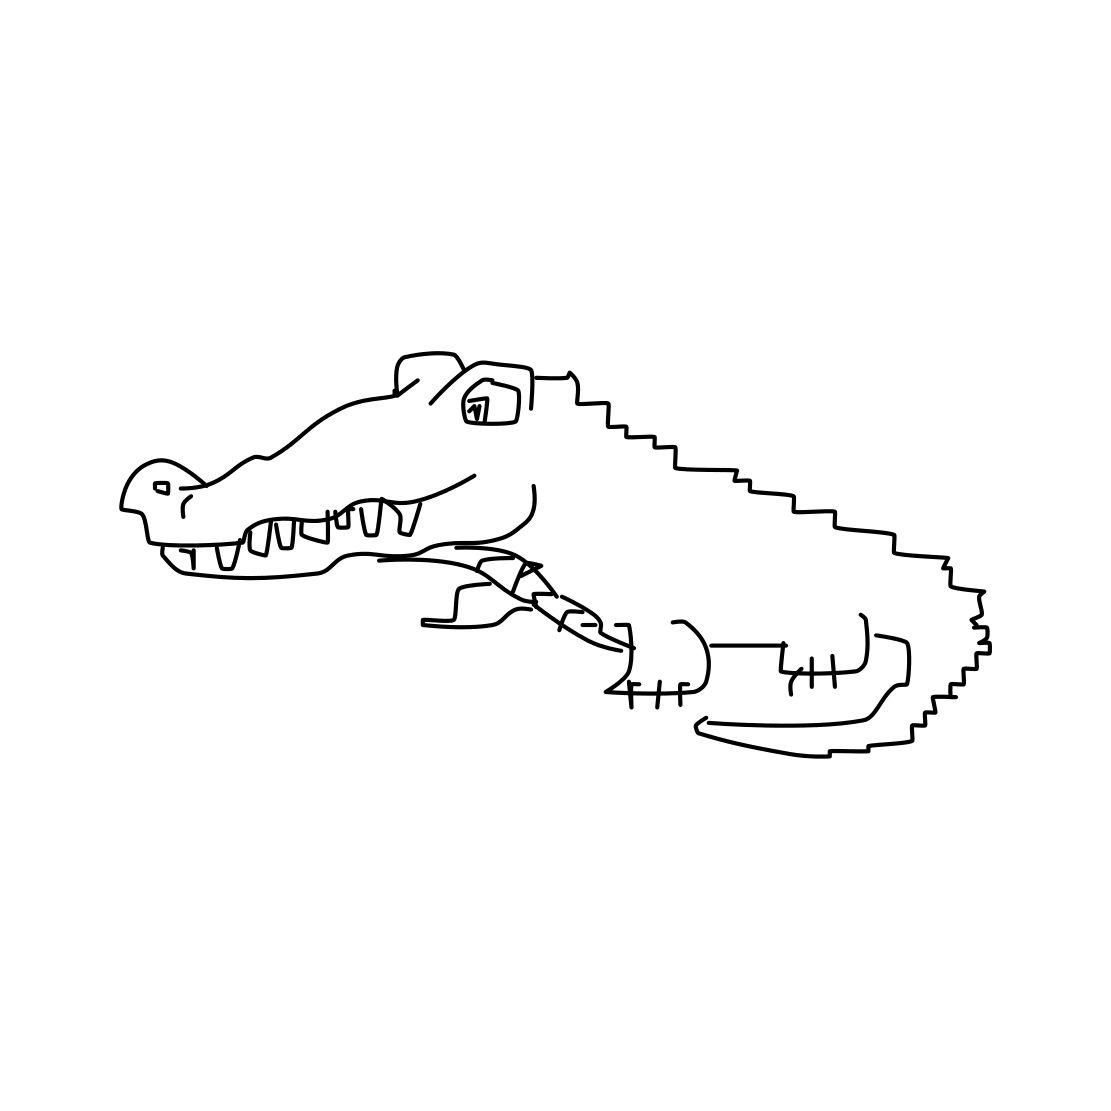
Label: crocodile